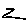
Label: zigzag